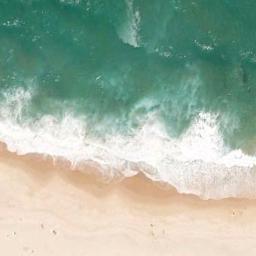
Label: beach